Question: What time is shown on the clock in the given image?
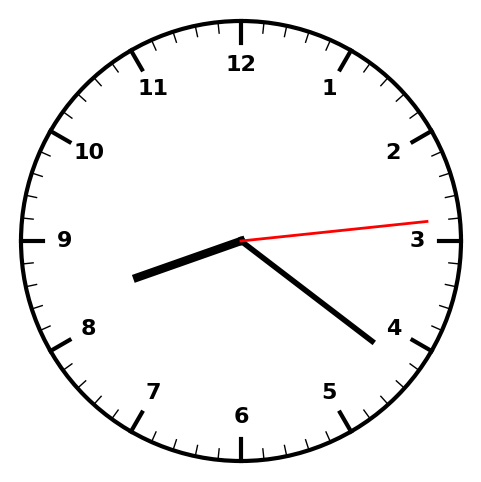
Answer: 08:21:14